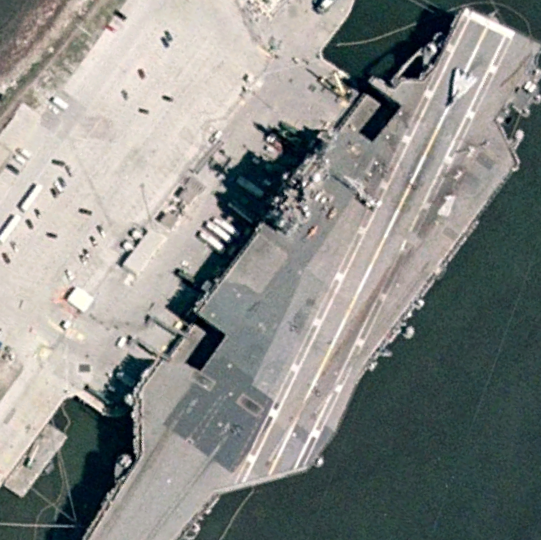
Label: KittyHawk-class_aircraft_carrier